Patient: sex F, age 75
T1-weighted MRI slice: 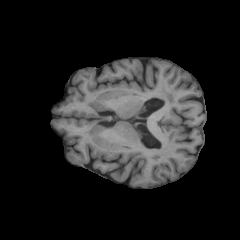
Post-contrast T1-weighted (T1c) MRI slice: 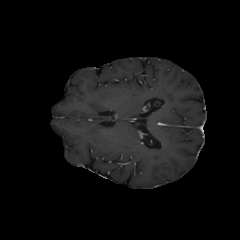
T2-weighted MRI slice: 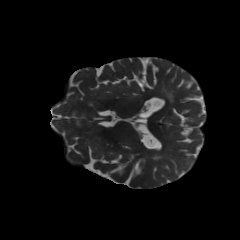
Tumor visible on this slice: no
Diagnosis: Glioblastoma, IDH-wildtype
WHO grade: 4